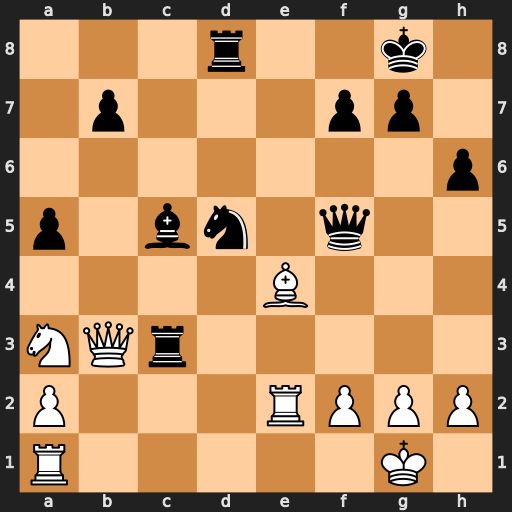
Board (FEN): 3r2k1/1p3pp1/7p/p1bn1q2/4B3/NQr5/P3RPPP/R5K1
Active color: w
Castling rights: -
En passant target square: -
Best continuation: Bxf5 Rxb3 axb3